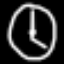
Label: clock